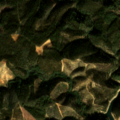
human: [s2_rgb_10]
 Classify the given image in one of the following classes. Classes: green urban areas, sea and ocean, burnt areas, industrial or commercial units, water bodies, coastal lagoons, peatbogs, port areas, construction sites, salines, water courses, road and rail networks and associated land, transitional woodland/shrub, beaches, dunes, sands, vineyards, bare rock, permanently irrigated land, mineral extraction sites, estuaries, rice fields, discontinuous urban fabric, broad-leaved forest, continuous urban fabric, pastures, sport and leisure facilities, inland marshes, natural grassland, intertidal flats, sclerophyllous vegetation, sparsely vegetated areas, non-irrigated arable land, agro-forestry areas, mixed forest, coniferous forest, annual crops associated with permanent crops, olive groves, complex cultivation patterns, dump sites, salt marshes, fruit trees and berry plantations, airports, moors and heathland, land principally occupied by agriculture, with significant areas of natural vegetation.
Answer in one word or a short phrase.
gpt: mixed forest, transitional woodland/shrub